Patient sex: F
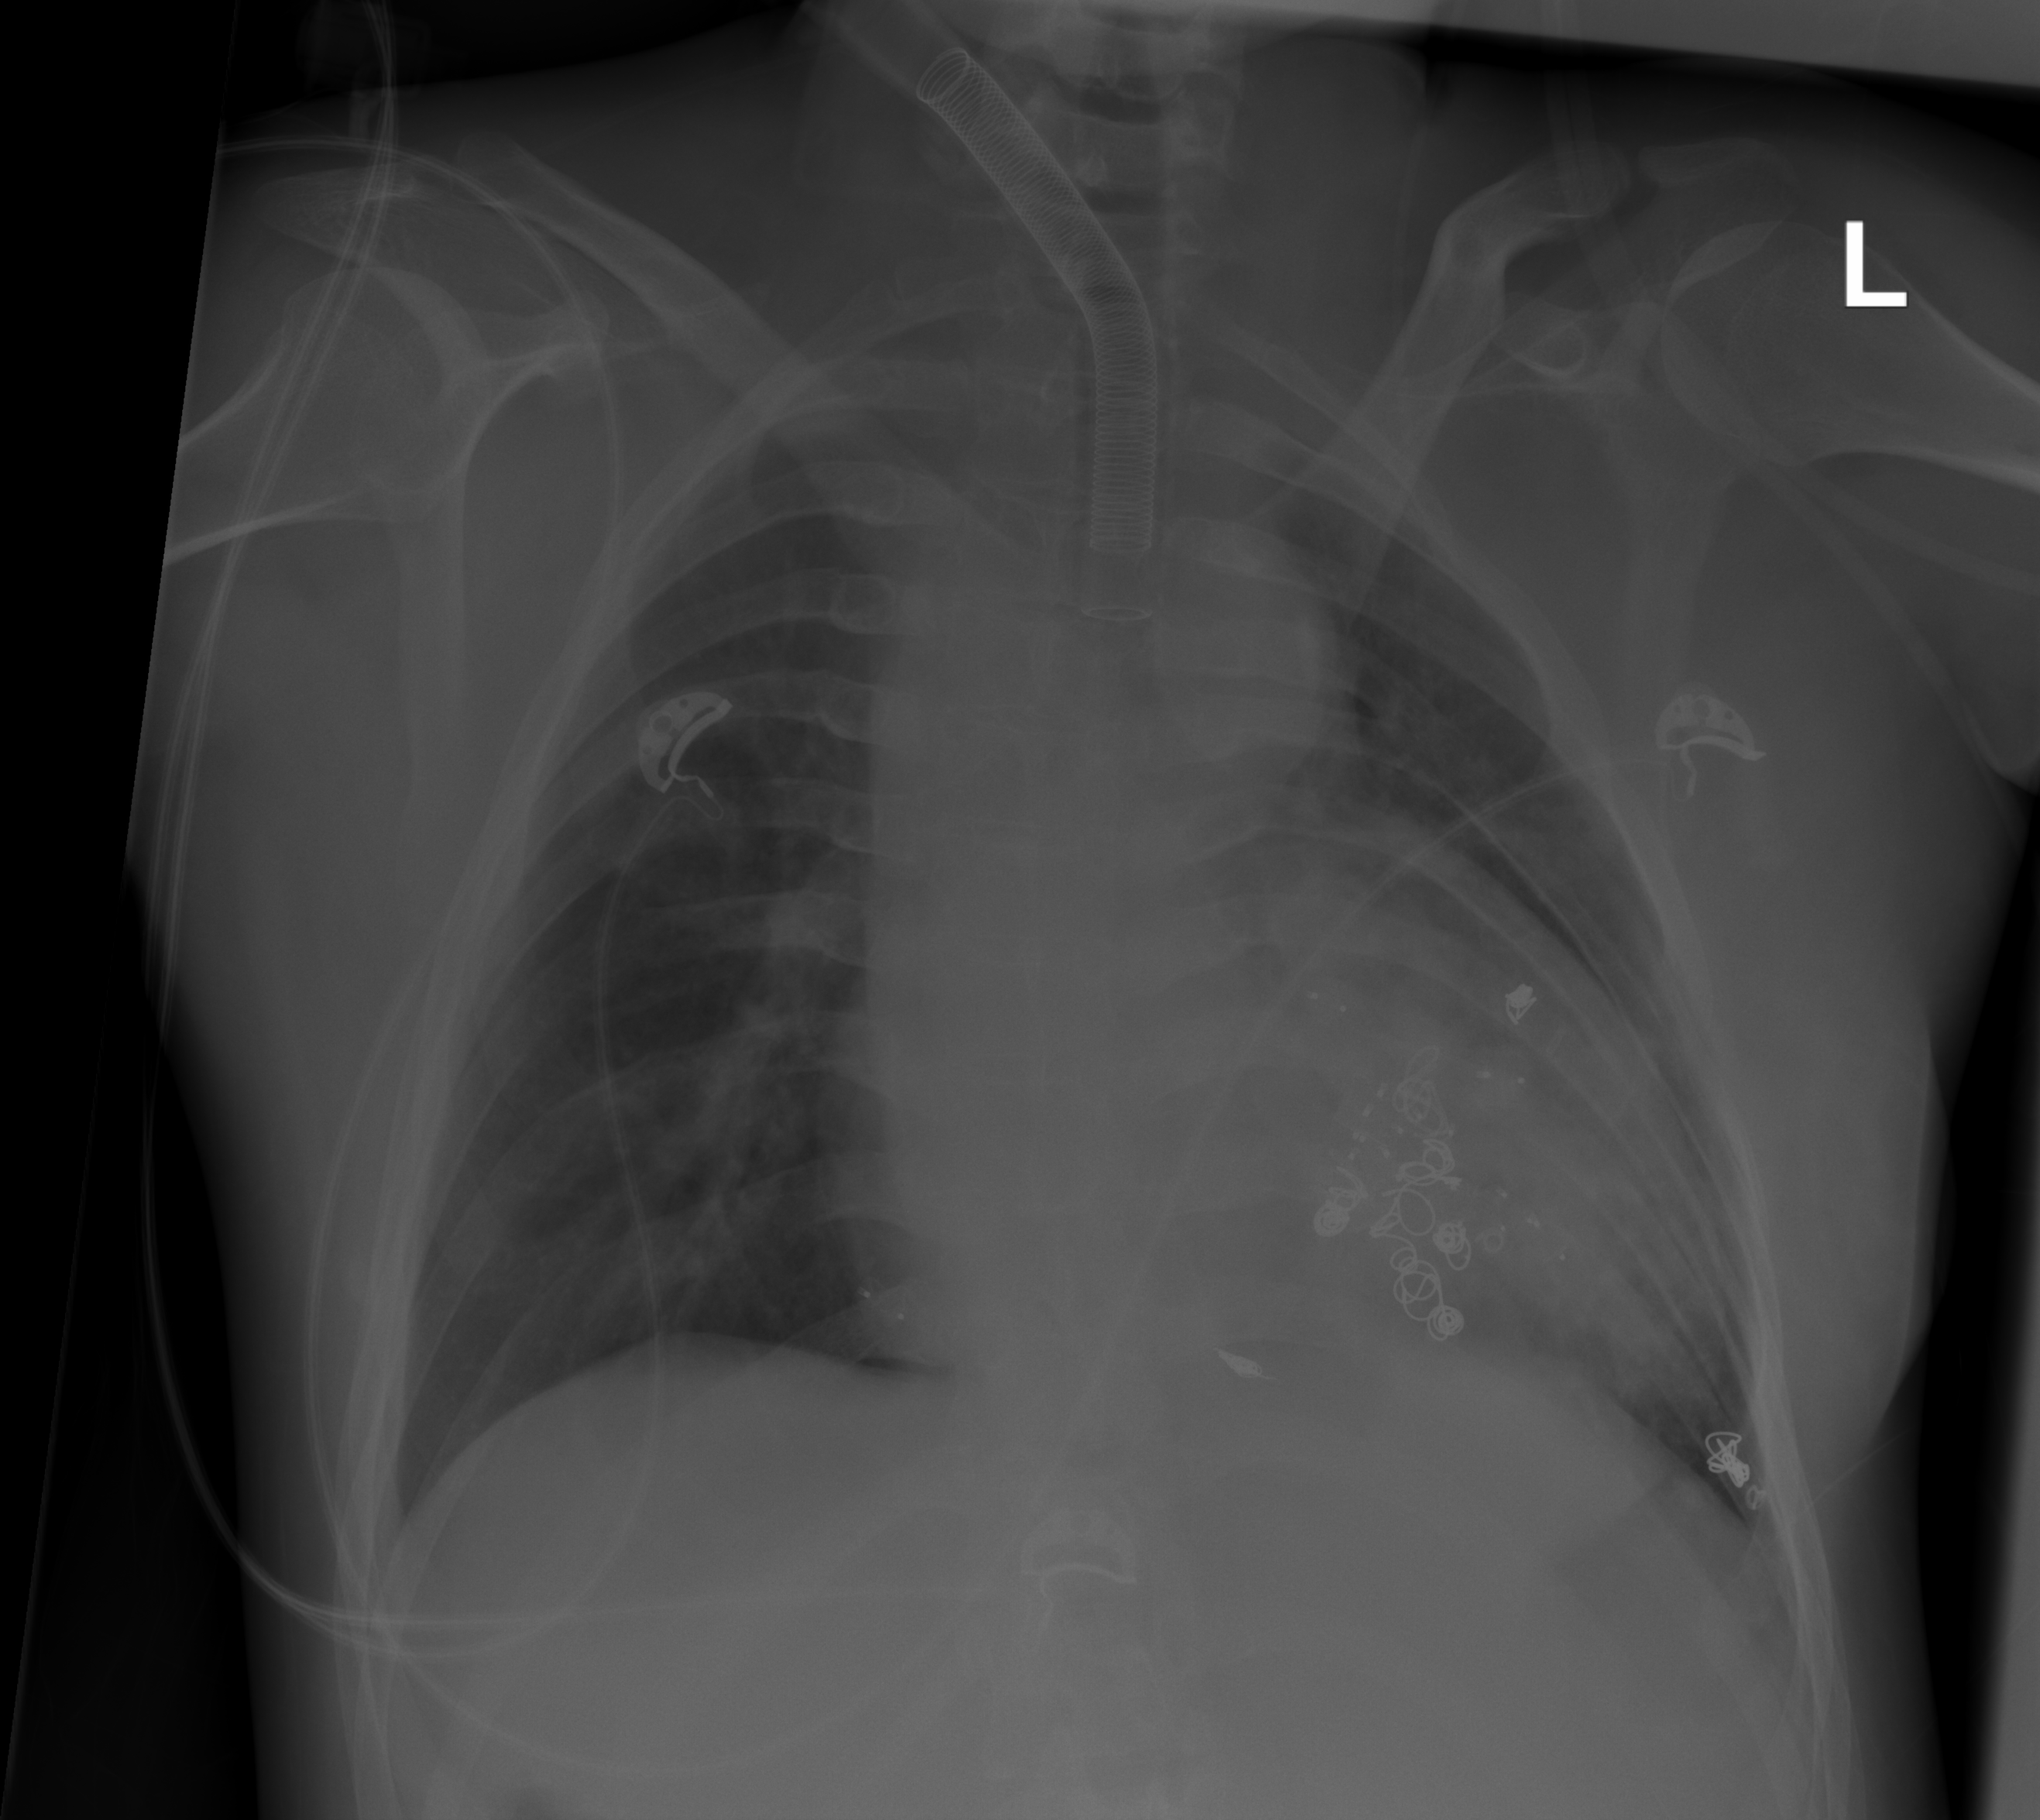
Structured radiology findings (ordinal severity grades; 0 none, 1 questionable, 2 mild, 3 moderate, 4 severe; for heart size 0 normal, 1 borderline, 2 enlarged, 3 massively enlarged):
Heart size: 2
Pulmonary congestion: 2
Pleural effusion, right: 0
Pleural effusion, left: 0
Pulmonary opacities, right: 2
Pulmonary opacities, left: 1
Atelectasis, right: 0
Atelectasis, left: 0